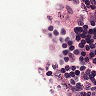
Metastatic tissue present: no